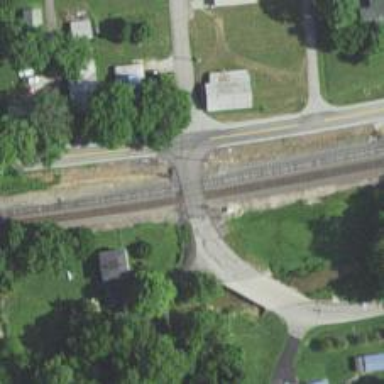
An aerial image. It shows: Railway level crossing.